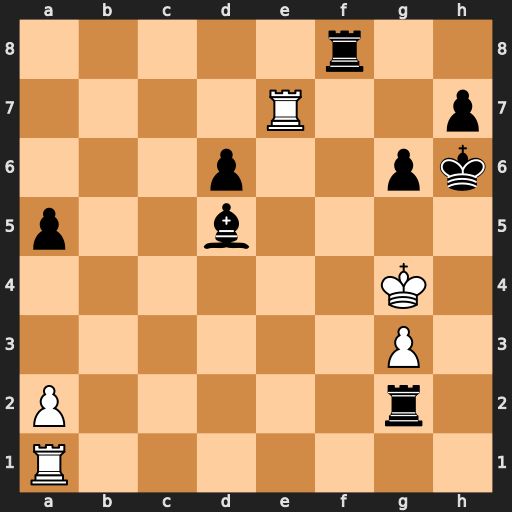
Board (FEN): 5r2/4R2p/3p2pk/p2b4/6K1/6P1/P5r1/R7
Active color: w
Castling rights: -
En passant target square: -
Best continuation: Rh1+ Rh2 Rxh2#